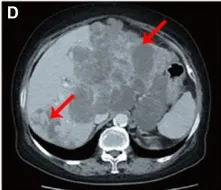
Case 2, a case of duodenal stromal tumor with multiple metastases treated with multiple lines:summary of image data of the fourth-line and subsequent treatment. (D) Disease progression after 7 months of ripretinib treatment from baseline.
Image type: radiology (ct)